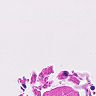
Metastatic tissue present: no